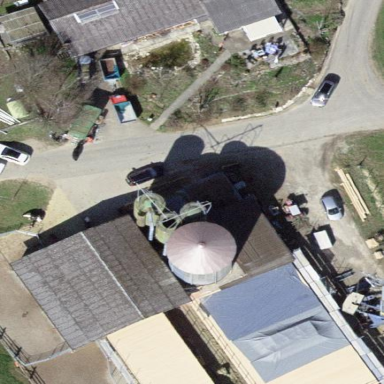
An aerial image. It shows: Farmyard area.